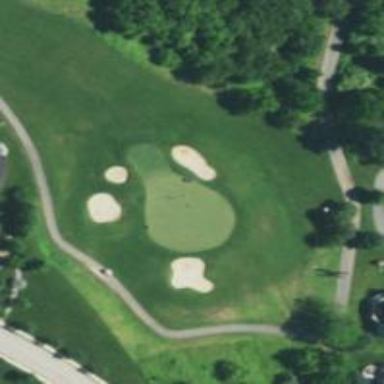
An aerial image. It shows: Golf hole.